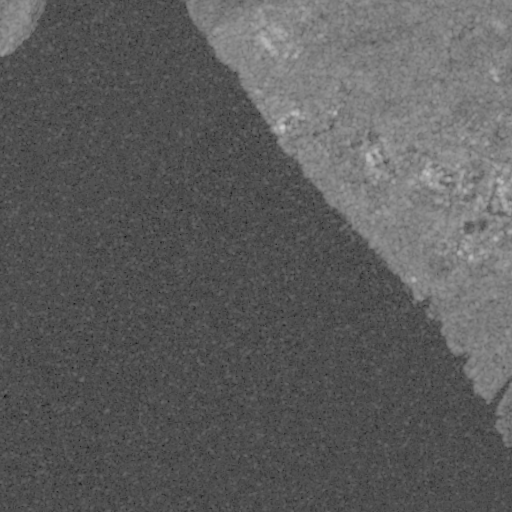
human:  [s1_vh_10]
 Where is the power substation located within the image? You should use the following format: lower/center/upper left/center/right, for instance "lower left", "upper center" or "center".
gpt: The power substation is located in the upper right of the image.
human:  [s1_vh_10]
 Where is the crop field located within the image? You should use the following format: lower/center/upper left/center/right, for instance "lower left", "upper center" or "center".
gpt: There is no crop field in the image.

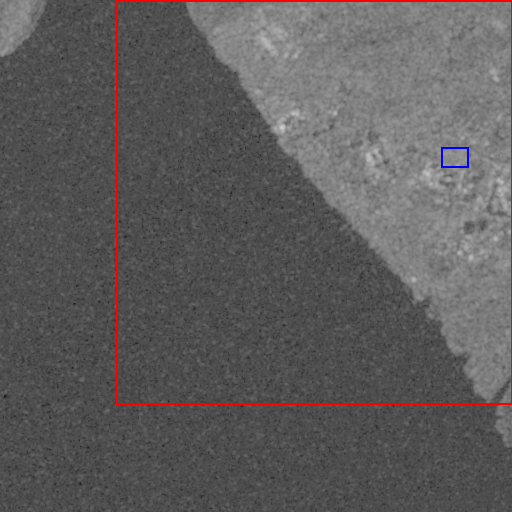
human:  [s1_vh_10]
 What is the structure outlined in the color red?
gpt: The structure outlined in red is a power plant.
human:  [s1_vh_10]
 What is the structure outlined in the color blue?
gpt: The structure outlined in blue is a power substation.
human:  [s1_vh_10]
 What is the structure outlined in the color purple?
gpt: There is no purple outline.